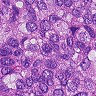
Metastatic tissue present: yes